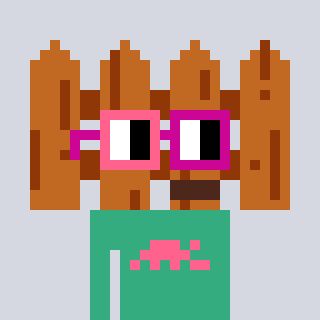
a pixel art character with square pink and red glasses, a fence-shaped head and a teal-colored body on a cool background